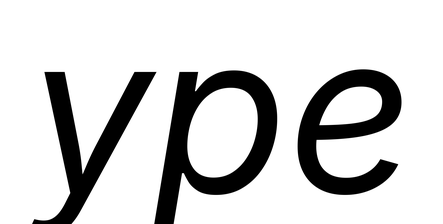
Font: Inter-Italic_Italic